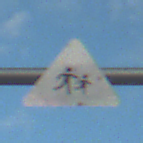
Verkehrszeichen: KinderLinks
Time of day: SunriseSunset
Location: Outdoor (RoadRail)
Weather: PartlyCloudy
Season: NotSpecified
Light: Natural